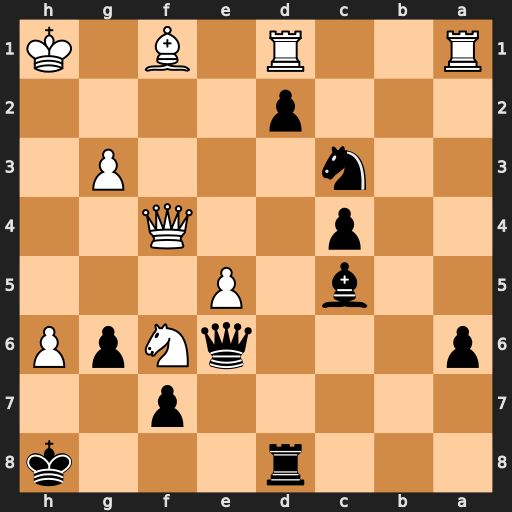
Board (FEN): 3r3k/5p2/p3qNpP/2b1P3/2p2Q2/2n3P1/3p4/R2R1B1K
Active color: b
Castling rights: -
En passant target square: -
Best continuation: Nxd1 Rxd1 c3